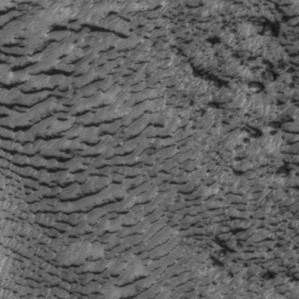
Label: frost